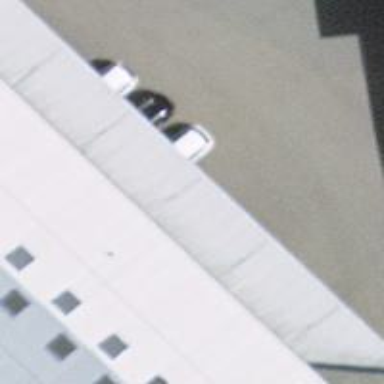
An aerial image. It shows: View of roof of building.